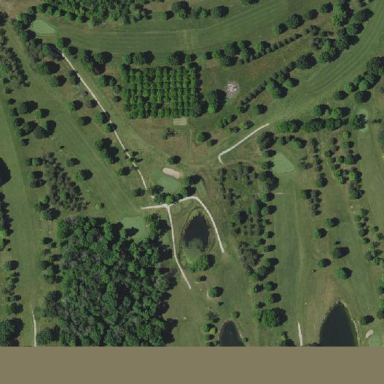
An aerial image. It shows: Golf course.